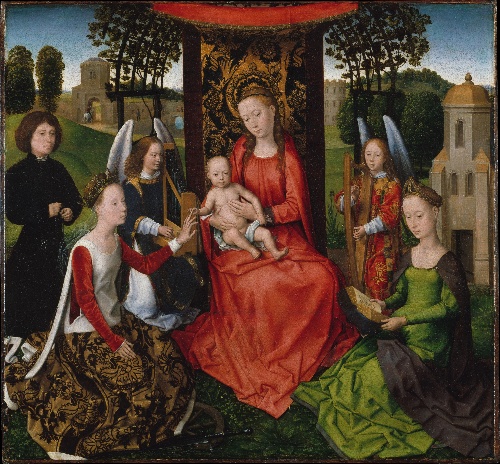
Title: Virgin and Child with Saints Catherine of Alexandria and Barbara
Artist: Hans Memling
Artist bio: Netherlandish, Seligenstadt, active by 1465–died 1494 Bruges
Date: early 1480s
Object type: Painting
Classification: Paintings
Medium: Oil on wood
Dimensions: Overall 26 7/8 x 28 7/8 in. (68.3 x 73.3 cm); painted surface 26 3/8 x 28 3/8 in. (67 x 72.1 cm)
Department: European Paintings
Credit line: Bequest of Benjamin Altman, 1913
Accession year: 1914
Repository: Metropolitan Museum of Art, New York, NY
Tags: Madonna and Child|Saint Catherine|Musical Instruments|Men|Reading|Angels|Saint Barbara